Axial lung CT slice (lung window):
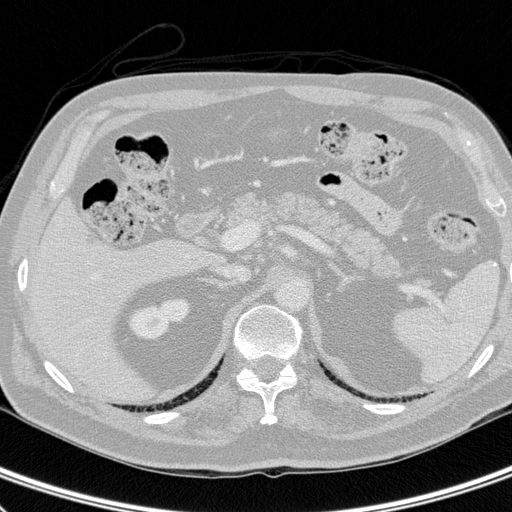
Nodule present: no